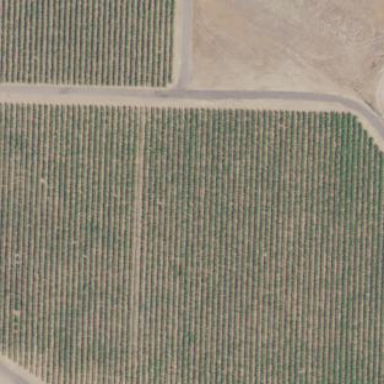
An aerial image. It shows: Vineyard growing grapes.